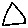
Label: triangle